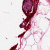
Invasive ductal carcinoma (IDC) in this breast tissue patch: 0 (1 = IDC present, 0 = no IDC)